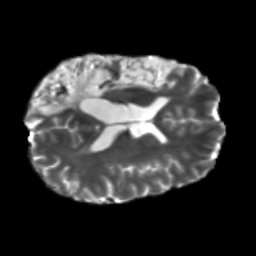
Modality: T2w
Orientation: axial
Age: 41
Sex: male
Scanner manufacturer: siemens
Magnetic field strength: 3 T
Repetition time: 5.25 s
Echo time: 0.08 s